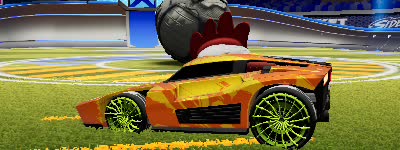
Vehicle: breakout